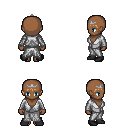
a pixel art fantasy rpg character, female body template, human, dark skin, white robe, red pants, plain hairstyle, silver tiara, black shoes, four views (front, back, left, right), 2x2 character sprite sheet, small pixel art, hard edges, no anti-aliasing